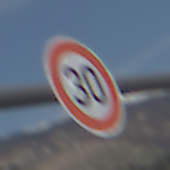
Verkehrszeichen: Geschwindigkeit30
Umgebung: Outdoor, Nature
Tageszeit: MorningAfternoon
Wetter: PartlyCloudy
Licht: Natural
Jahreszeit: NotSpecified
Kontrast: HighContrast